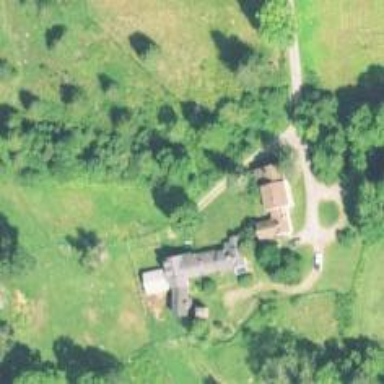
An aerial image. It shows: Driveway.